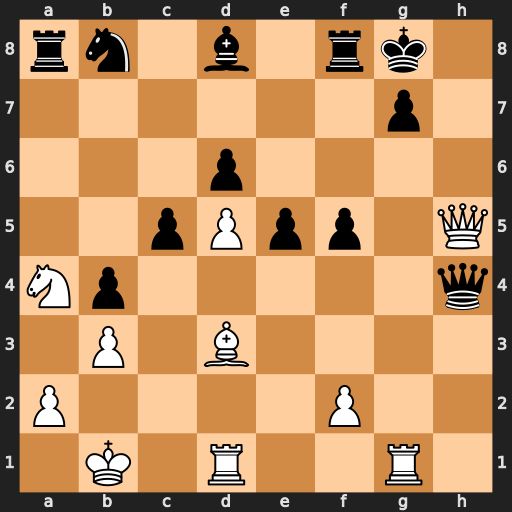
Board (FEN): rn1b1rk1/6p1/3p4/2pPpp1Q/Np5q/1P1B4/P4P2/1K1R2R1
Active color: w
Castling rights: -
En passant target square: -
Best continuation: Rxg7+ Kxg7 Rg1+ Qg5 Rxg5+